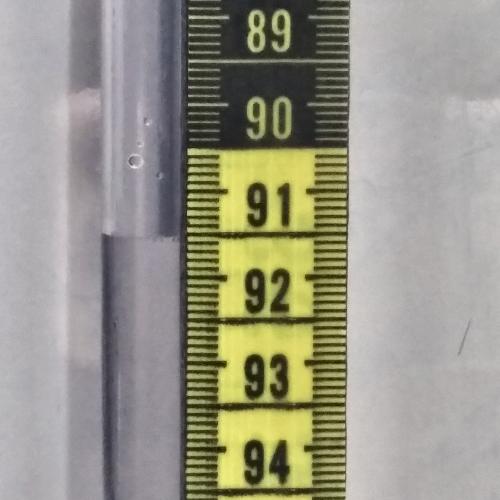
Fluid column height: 91.5 cm